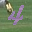
Label: 4